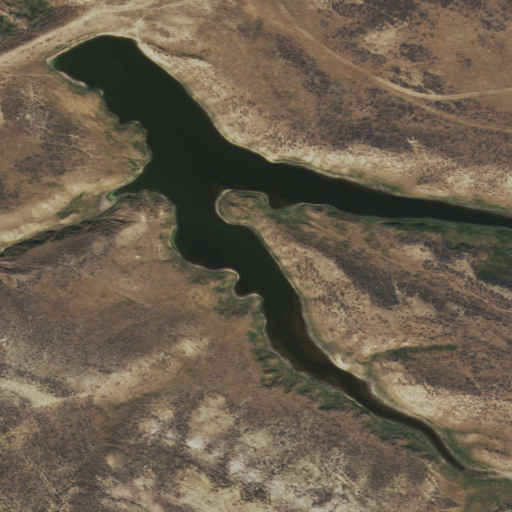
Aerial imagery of valley in Wyoming named Devoe Draw containing shrub and grassland